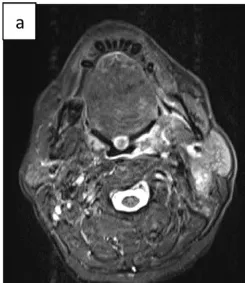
CT coronal images post-chemotherapy. CT image with a coronal cut on the tongue dorsum plane.
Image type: radiology (mri)